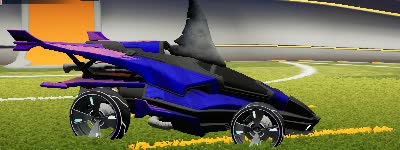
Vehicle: aftershock